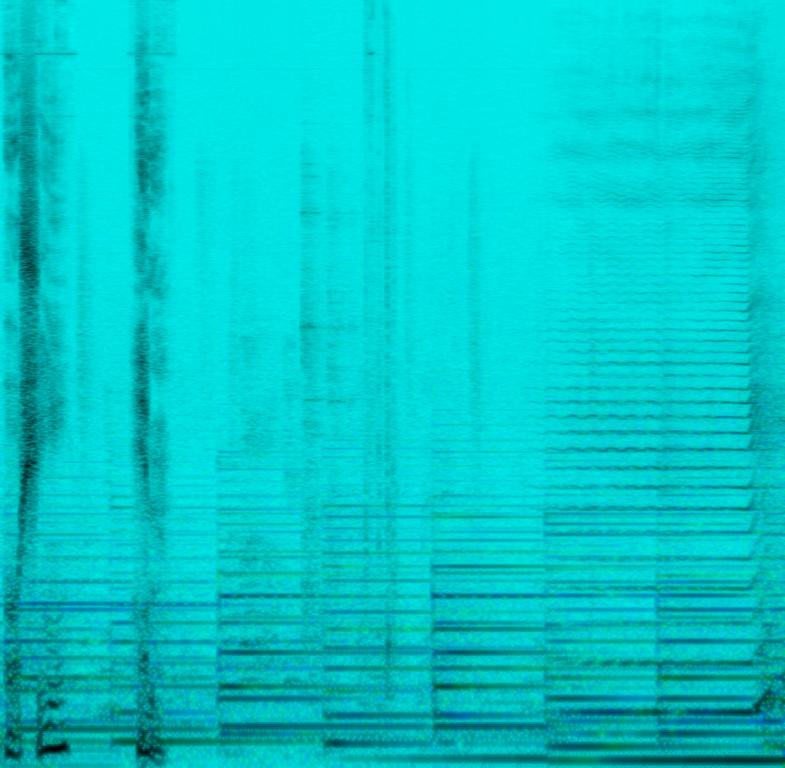
This piano song features a piano playing the backing chords. A violin plays the main melody. The melody is romantic but turns eerie at the end. There are no other instruments in this song. A male voice narrates two words toward the end of the song. This song can be played in a promotional video.